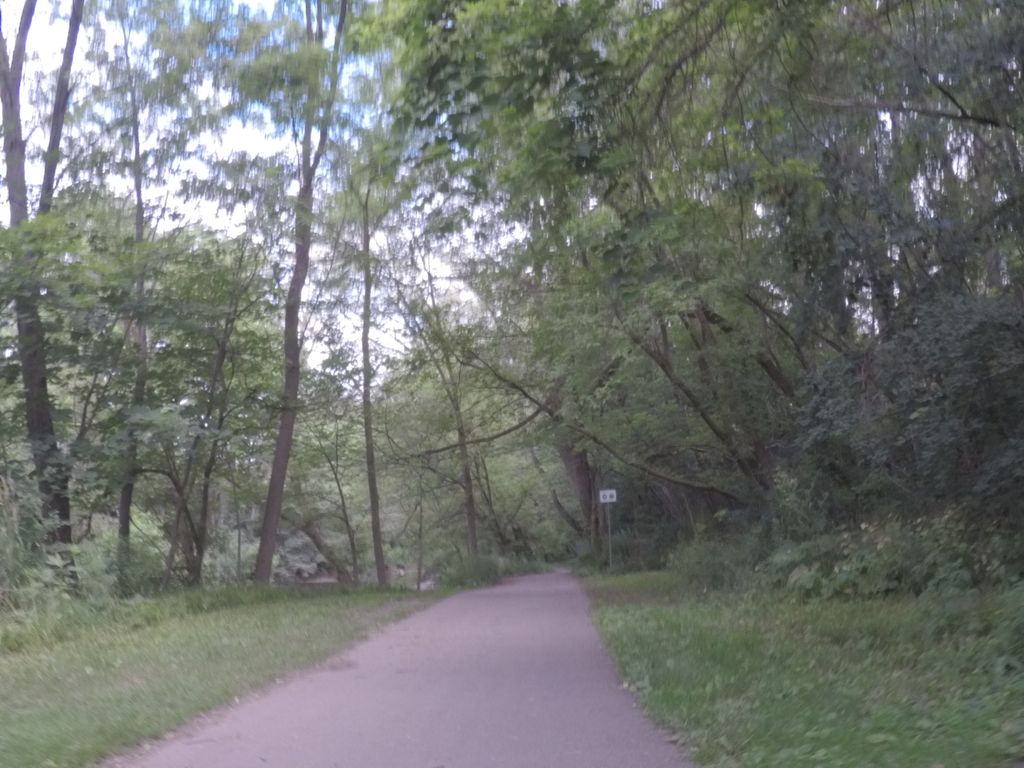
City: toronto